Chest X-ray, AP view. Patient: 62 years old, sex M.
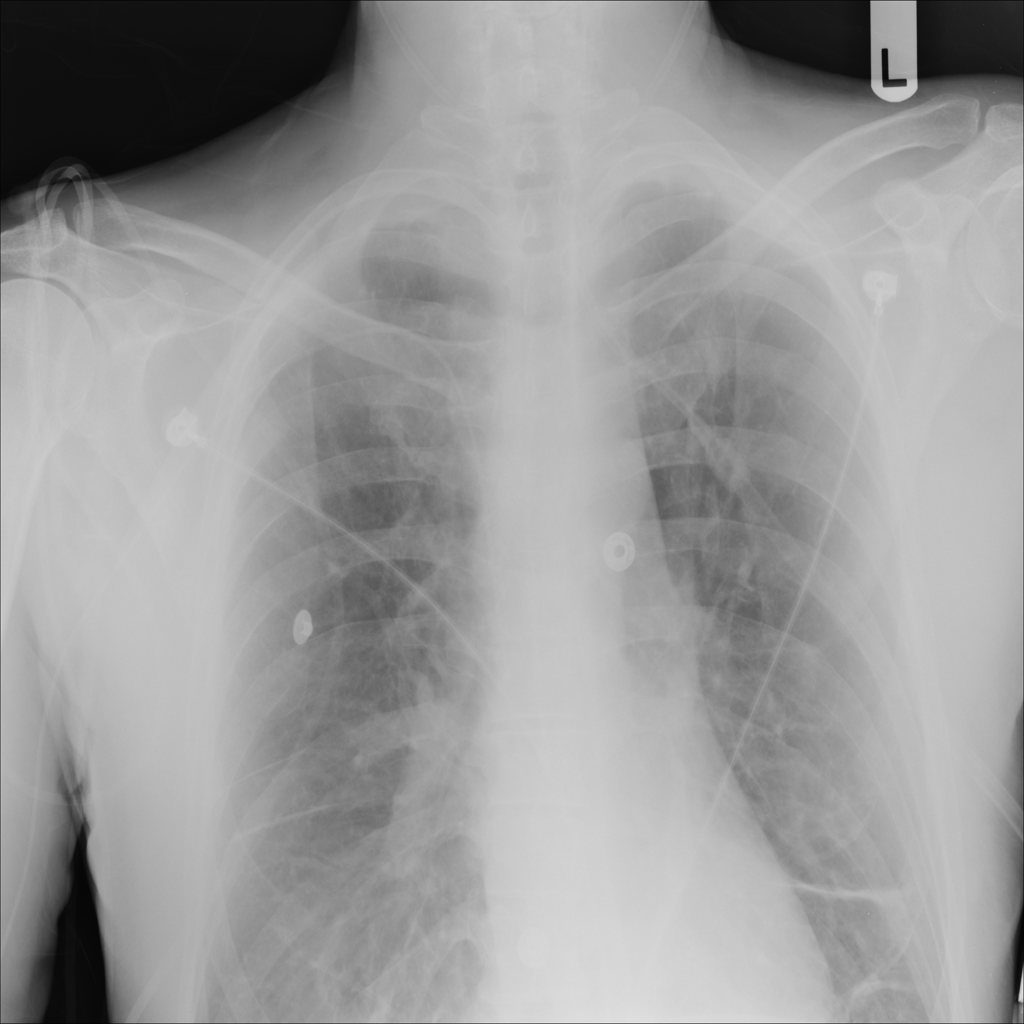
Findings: Atelectasis